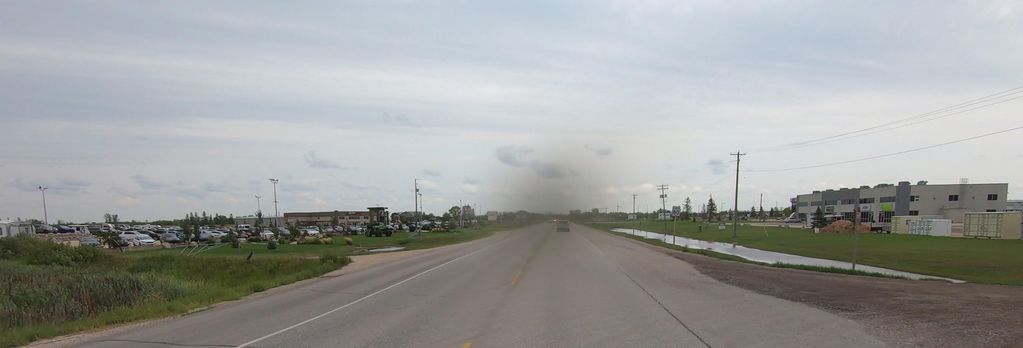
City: winnipeg